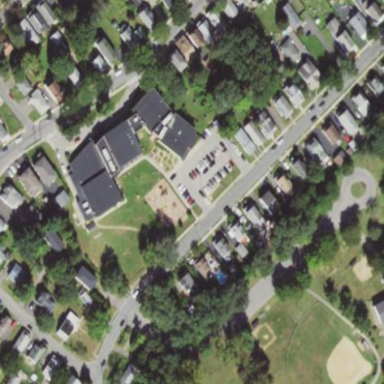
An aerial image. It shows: School building.